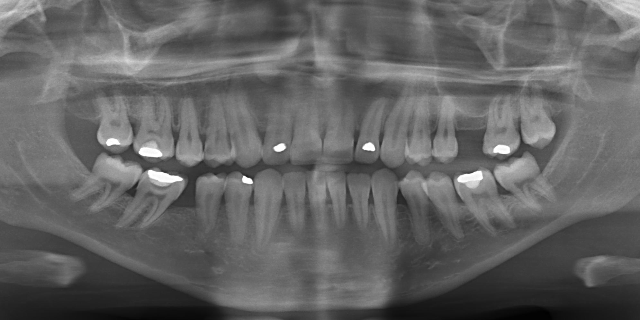
adult